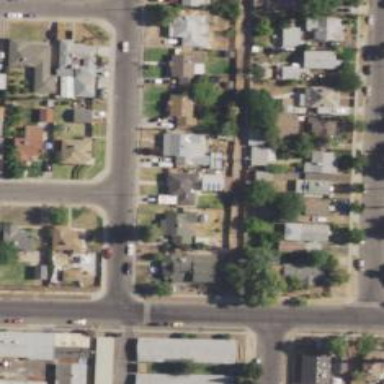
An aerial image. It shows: Alleyway designated as service road.